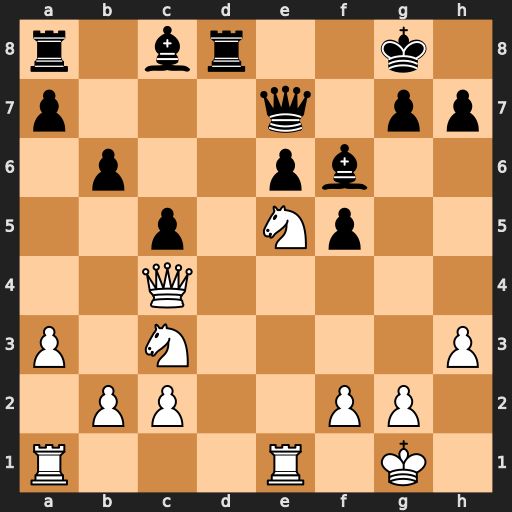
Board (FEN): r1br2k1/p3q1pp/1p2pb2/2p1Np2/2Q5/P1N4P/1PP2PP1/R3R1K1
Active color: w
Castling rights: -
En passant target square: -
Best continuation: Nc6 Qf7 Nxd8